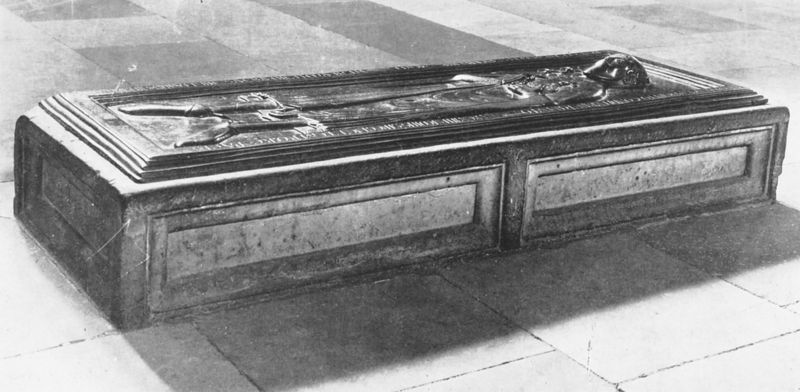
Titel: Grabplatte Rudolfs von Schwaben
Standort: Merseburg, Dom (EU - D - Sachsen-Anhalt)
Schlagwörter: kopf, mann, holz, marmor, leiche, mensch, stein, steine, tod, tot, toter, kirche, boden, figur, decke, schräg, beine, relief, schrift, schuhe, schwer, fläche, monochrom, könig, inschrift, bronze, aufsicht, foto, fotografie, knochen, truhe, deckel, schwarzweiss, fliesen, schwert, kiste, kacheln, ritter, rüstung, gravur, beerdigung, sarg, quader, gestorben, grab, christlich, mittelalter, krieger, heiliger, reliquie, graf, grabmal, krypta, sarkophag, gebeine, grabplatte, mumie, grabesstätte